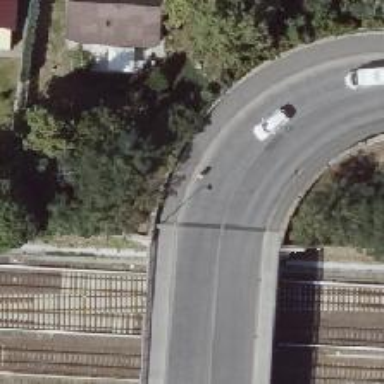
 featuring bridge with separate sidewalks on both sides. Lane markings are present on the road."